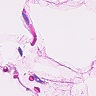
Metastatic tissue present: no